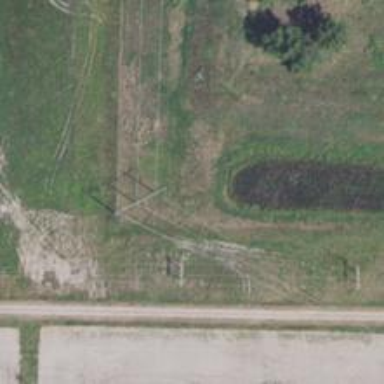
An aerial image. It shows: H-frame power tower with distinctive design.